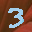
Label: 3